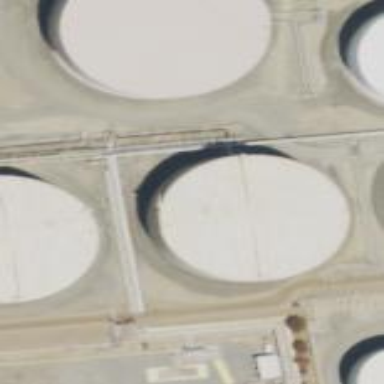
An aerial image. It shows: Building with storage tank.